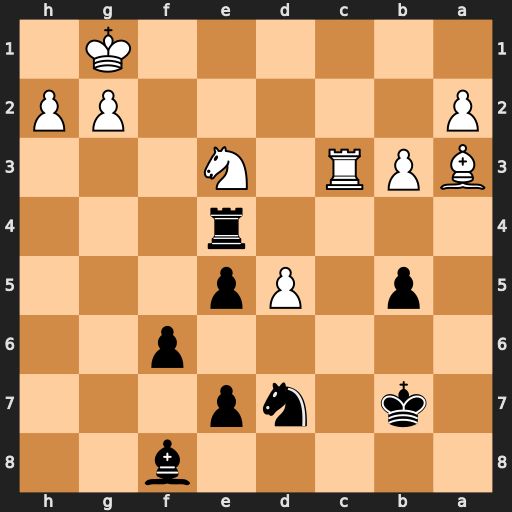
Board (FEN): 5b2/1k1np3/5p2/1p1Pp3/4r3/BPR1N3/P5PP/6K1
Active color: b
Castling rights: -
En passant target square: -
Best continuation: b4 Bxb4 Rxb4